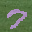
Label: 7